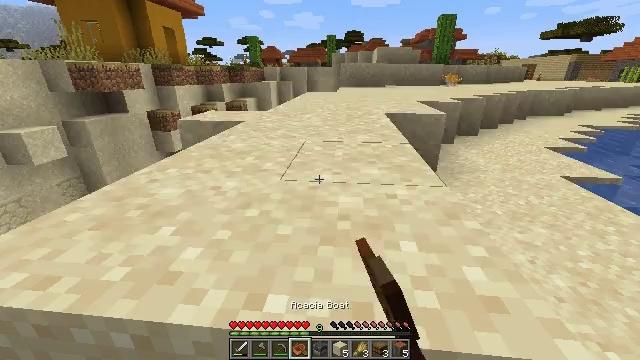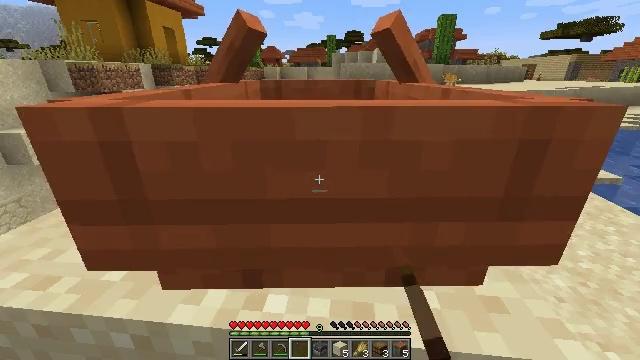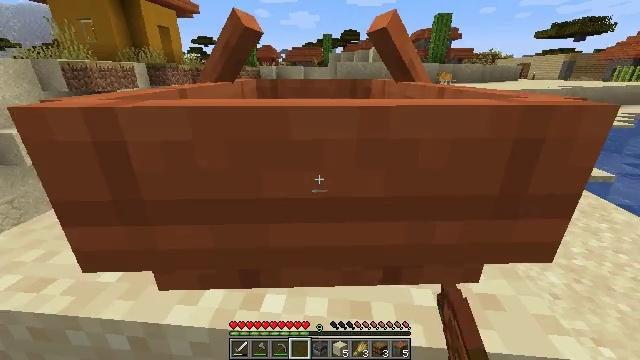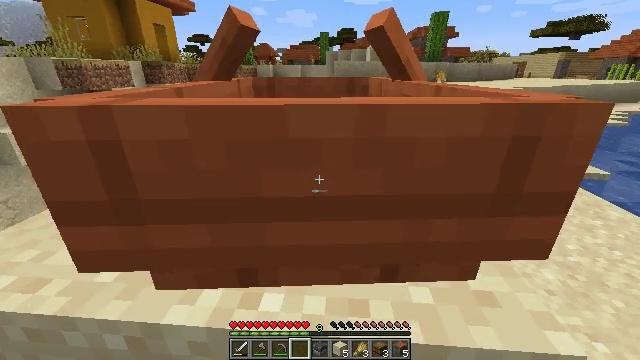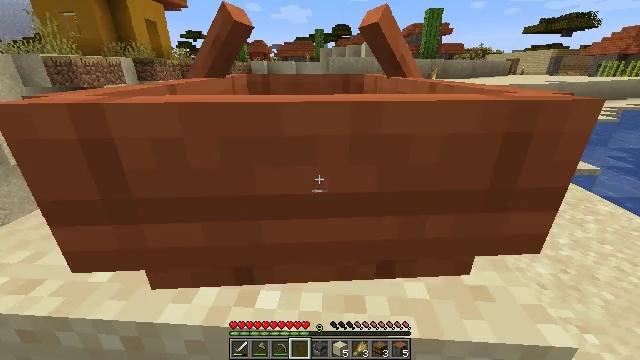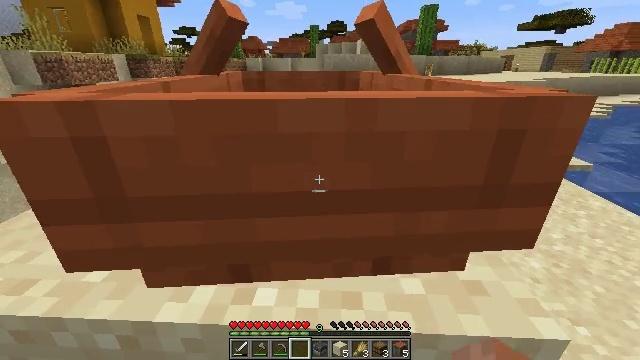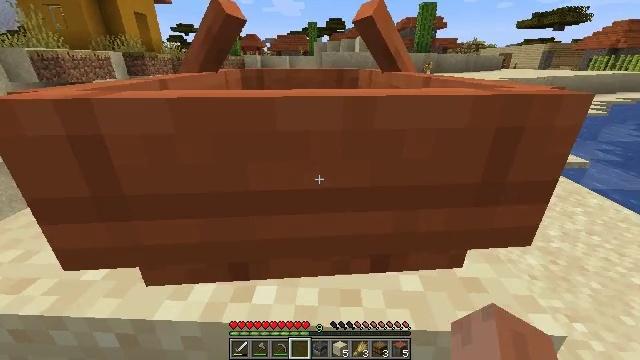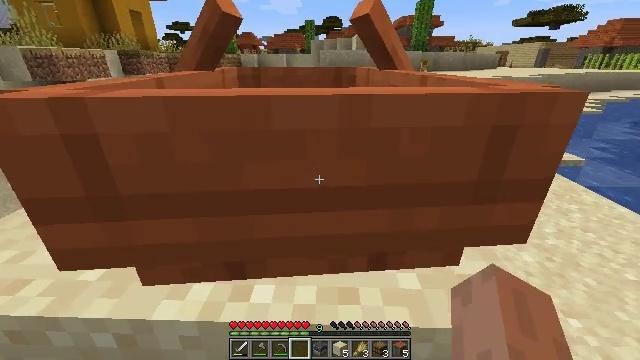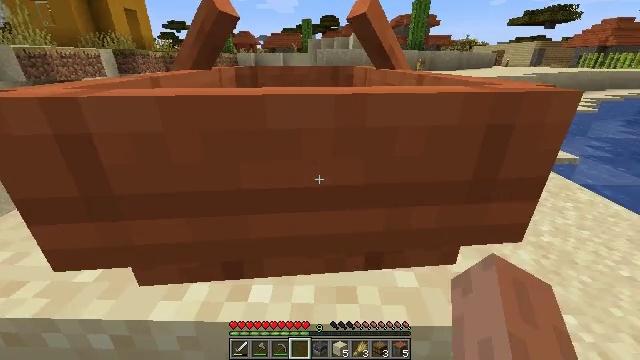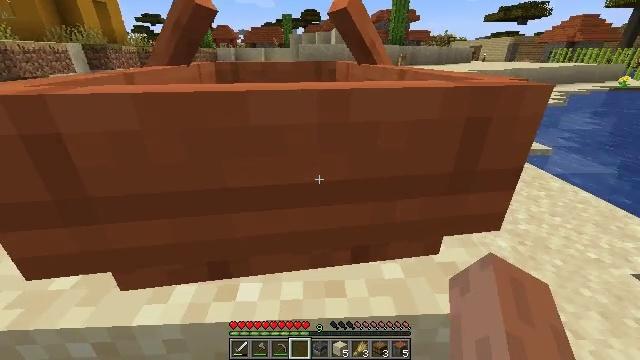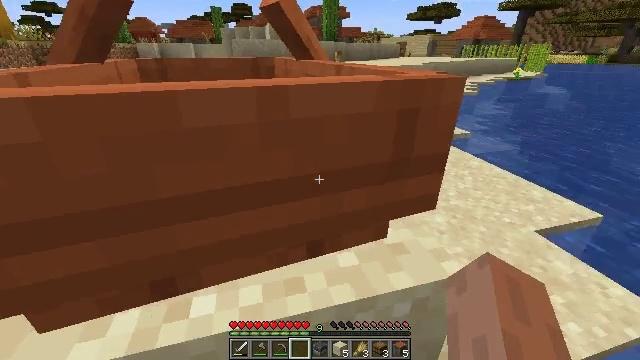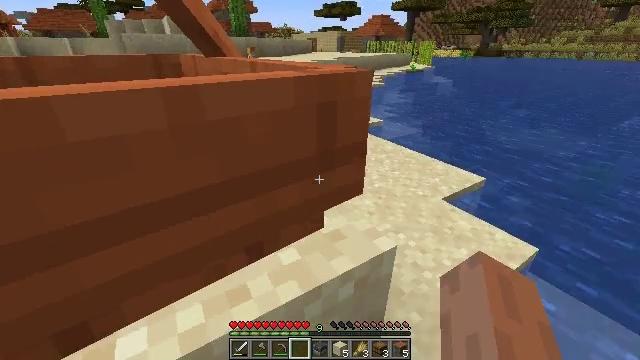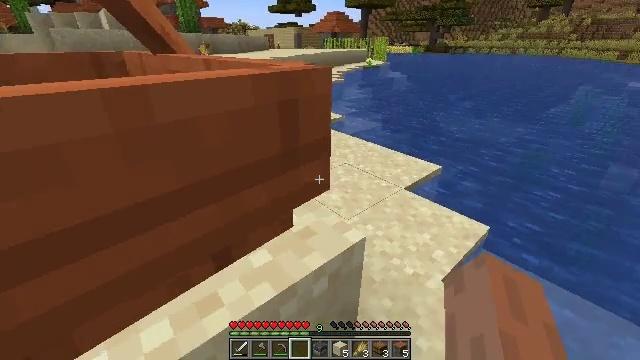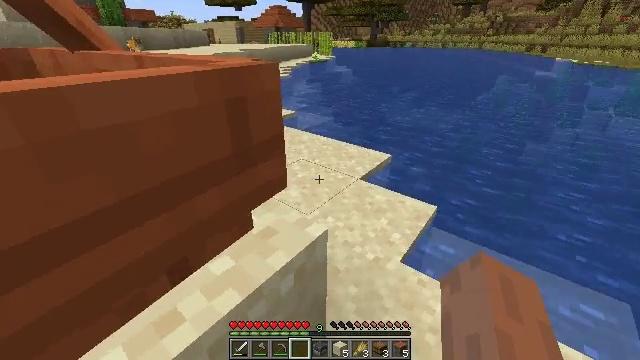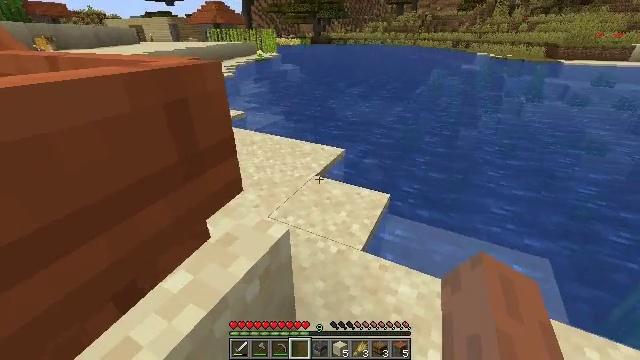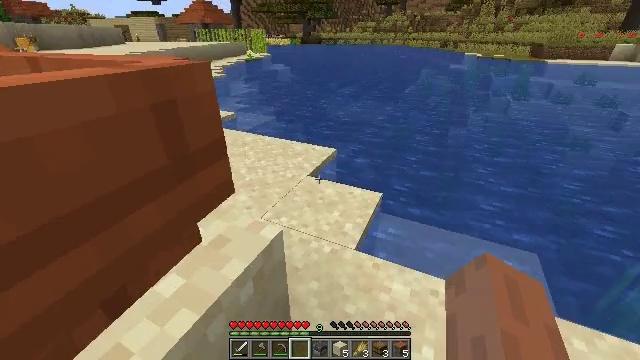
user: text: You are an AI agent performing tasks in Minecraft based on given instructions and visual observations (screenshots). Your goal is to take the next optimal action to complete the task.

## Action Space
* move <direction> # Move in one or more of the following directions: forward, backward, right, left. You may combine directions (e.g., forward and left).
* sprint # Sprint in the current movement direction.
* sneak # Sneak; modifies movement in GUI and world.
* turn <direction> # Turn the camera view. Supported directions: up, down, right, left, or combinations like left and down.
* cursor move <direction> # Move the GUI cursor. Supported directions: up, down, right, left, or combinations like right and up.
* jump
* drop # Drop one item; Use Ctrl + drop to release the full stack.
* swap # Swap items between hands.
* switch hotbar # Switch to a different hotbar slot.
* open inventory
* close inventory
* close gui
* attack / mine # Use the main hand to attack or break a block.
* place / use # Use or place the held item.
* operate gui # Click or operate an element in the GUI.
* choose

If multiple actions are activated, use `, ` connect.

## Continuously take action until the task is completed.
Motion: motion action
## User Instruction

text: Hunt animals.
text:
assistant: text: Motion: no_op
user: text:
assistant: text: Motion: no_op
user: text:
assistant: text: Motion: no_op
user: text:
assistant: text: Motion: turn right
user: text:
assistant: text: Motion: no_op
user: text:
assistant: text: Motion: no_op
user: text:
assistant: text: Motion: no_op
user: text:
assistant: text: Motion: no_op
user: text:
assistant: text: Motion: turn right
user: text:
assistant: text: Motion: turn right
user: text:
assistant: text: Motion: turn right
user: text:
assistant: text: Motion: turn right
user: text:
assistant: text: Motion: turn right
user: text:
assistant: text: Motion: turn right
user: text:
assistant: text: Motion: turn right
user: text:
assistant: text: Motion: turn right
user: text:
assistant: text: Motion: no_op
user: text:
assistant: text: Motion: open inventory
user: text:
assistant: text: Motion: open inventory
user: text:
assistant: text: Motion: open inventory
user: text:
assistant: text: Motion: cursor move left, open inventory
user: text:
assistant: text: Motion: cursor move left, open inventory
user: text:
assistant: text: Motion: cursor move left, open inventory
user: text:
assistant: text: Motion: cursor move left, open inventory
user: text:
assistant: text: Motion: open inventory
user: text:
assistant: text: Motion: open inventory
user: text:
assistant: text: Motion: open inventory
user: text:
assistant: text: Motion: open inventory
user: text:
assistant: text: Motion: open inventory
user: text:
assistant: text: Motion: no_op